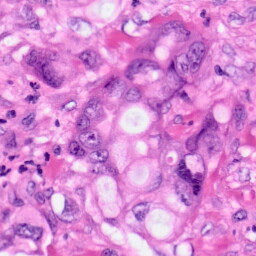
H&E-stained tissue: Pancreatic